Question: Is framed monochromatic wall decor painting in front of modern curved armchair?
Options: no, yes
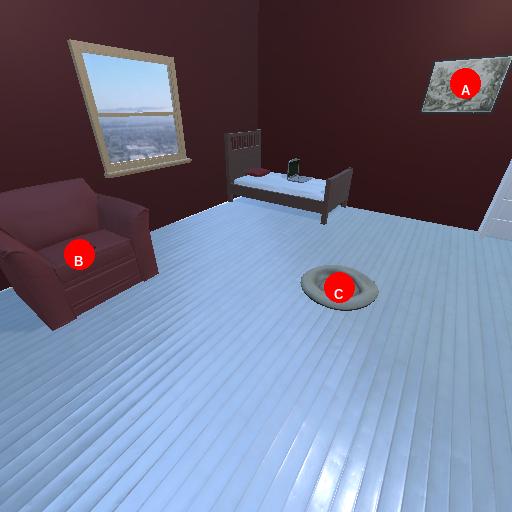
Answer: no